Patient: sex M, age 77
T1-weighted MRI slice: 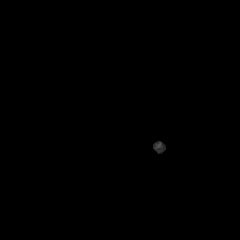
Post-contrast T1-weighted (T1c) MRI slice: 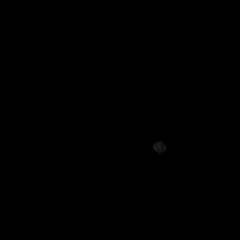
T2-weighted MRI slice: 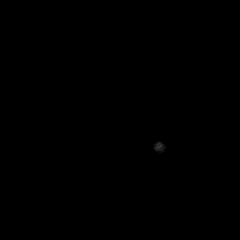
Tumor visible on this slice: no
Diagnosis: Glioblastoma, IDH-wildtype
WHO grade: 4